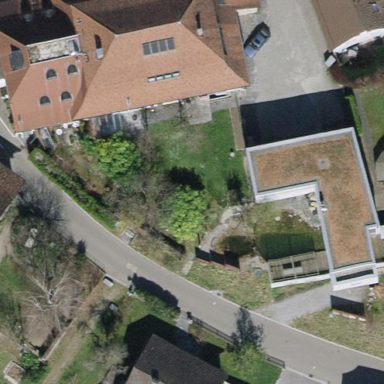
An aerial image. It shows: Farm building.